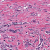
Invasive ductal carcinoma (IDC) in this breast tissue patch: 0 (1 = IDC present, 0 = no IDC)